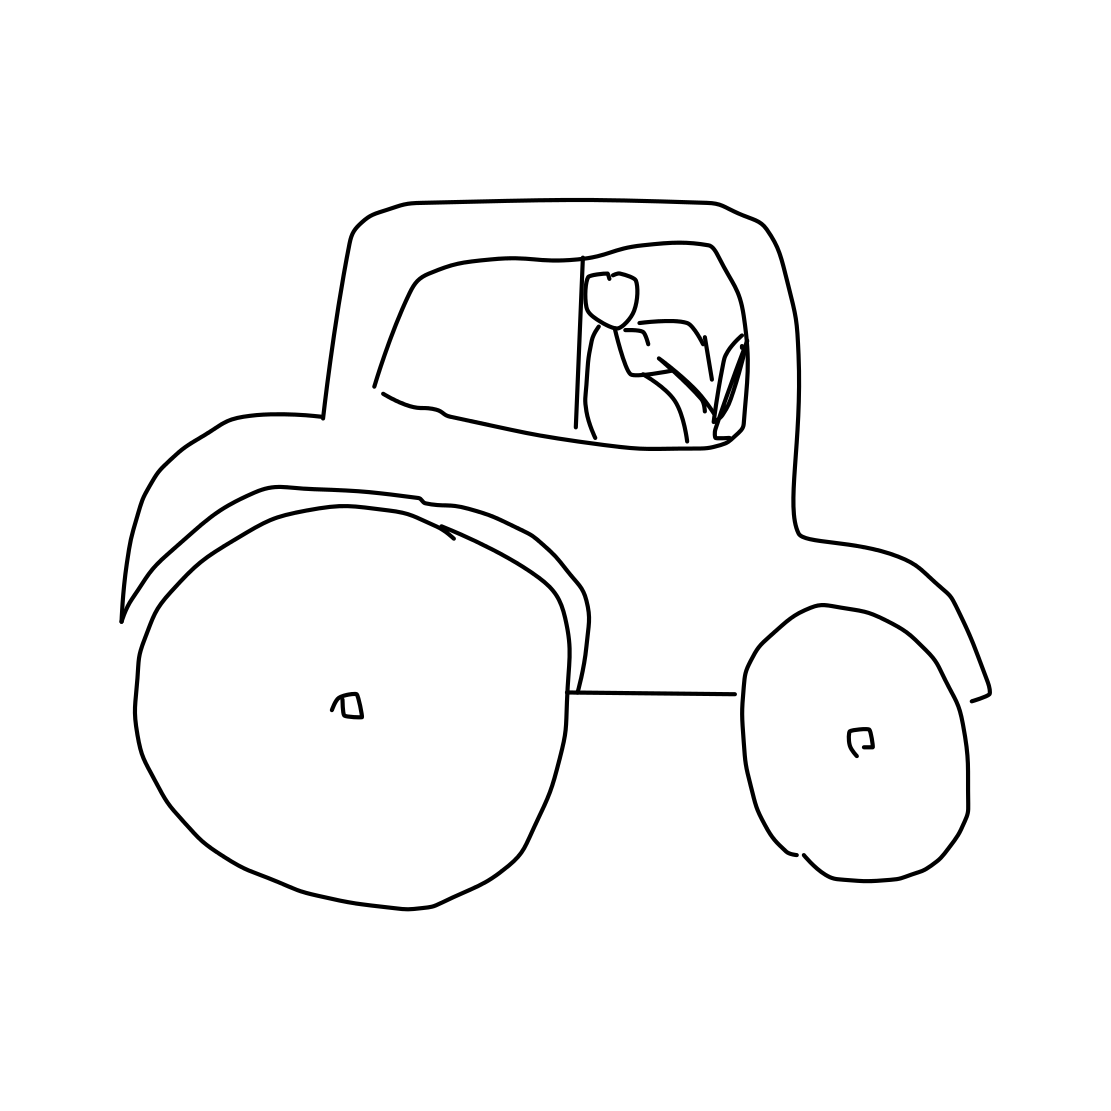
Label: bulldozer